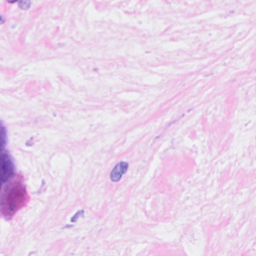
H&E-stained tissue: Breast